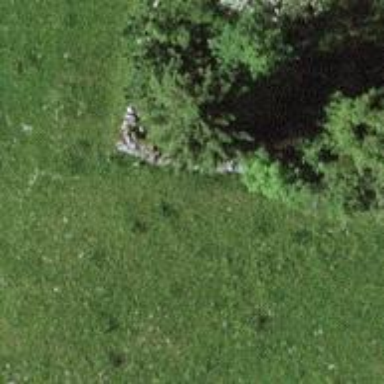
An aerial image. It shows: Wall made of dry stone.